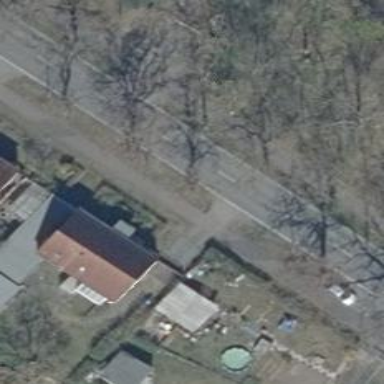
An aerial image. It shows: Cycleway.